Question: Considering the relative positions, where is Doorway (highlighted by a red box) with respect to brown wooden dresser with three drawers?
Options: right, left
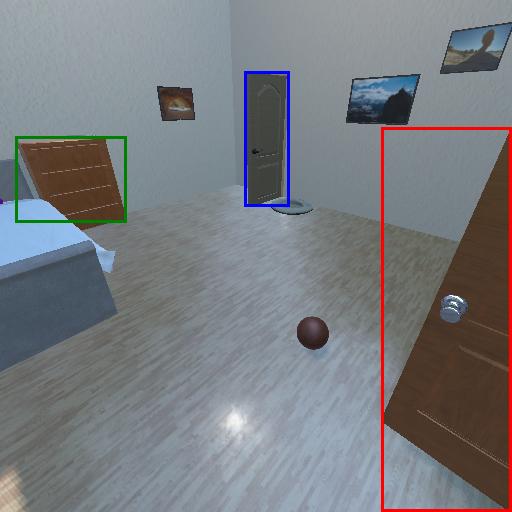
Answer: right